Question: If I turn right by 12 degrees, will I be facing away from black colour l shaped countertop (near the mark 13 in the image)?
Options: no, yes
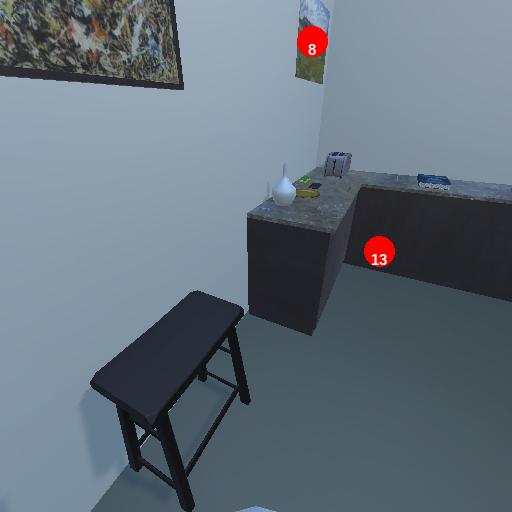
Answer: no